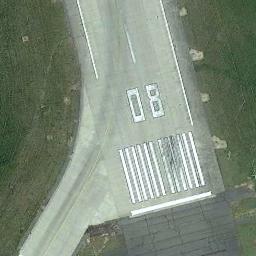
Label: runway